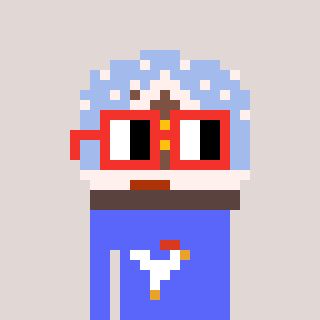
a pixel art character with square red glasses, a snow globe-shaped head and a purple-colored body on a warm background